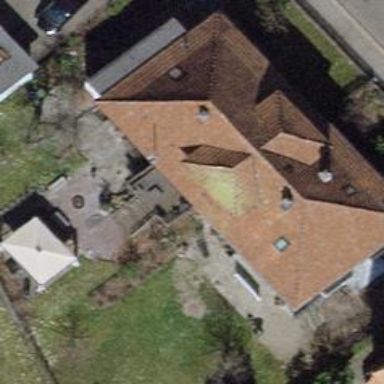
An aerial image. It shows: Semidetached house with tile roof.